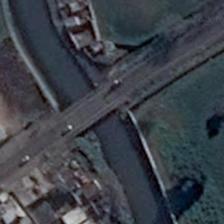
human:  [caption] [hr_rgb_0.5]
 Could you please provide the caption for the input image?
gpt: a bridge through a narrow river connects the lawn and residential area .

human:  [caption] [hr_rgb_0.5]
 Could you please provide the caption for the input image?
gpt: some buildings and a large piece of green meadows are in two sides of a river separately with a bridge .

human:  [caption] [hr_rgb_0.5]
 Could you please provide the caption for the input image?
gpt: the residential area and a large area of lawn are seperated by this curved river .

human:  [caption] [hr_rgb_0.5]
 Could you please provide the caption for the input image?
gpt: a bridge is on a river with some buildings on one side of it and green meadows on the other .

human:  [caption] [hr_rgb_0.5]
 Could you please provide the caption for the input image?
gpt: a bridge is on a river with many buildings on one side and the other green meadows .